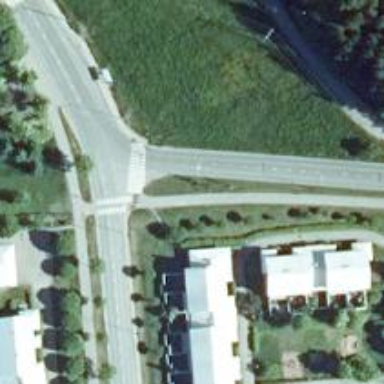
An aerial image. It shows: Crossing road.